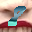
Label: 8